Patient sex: M
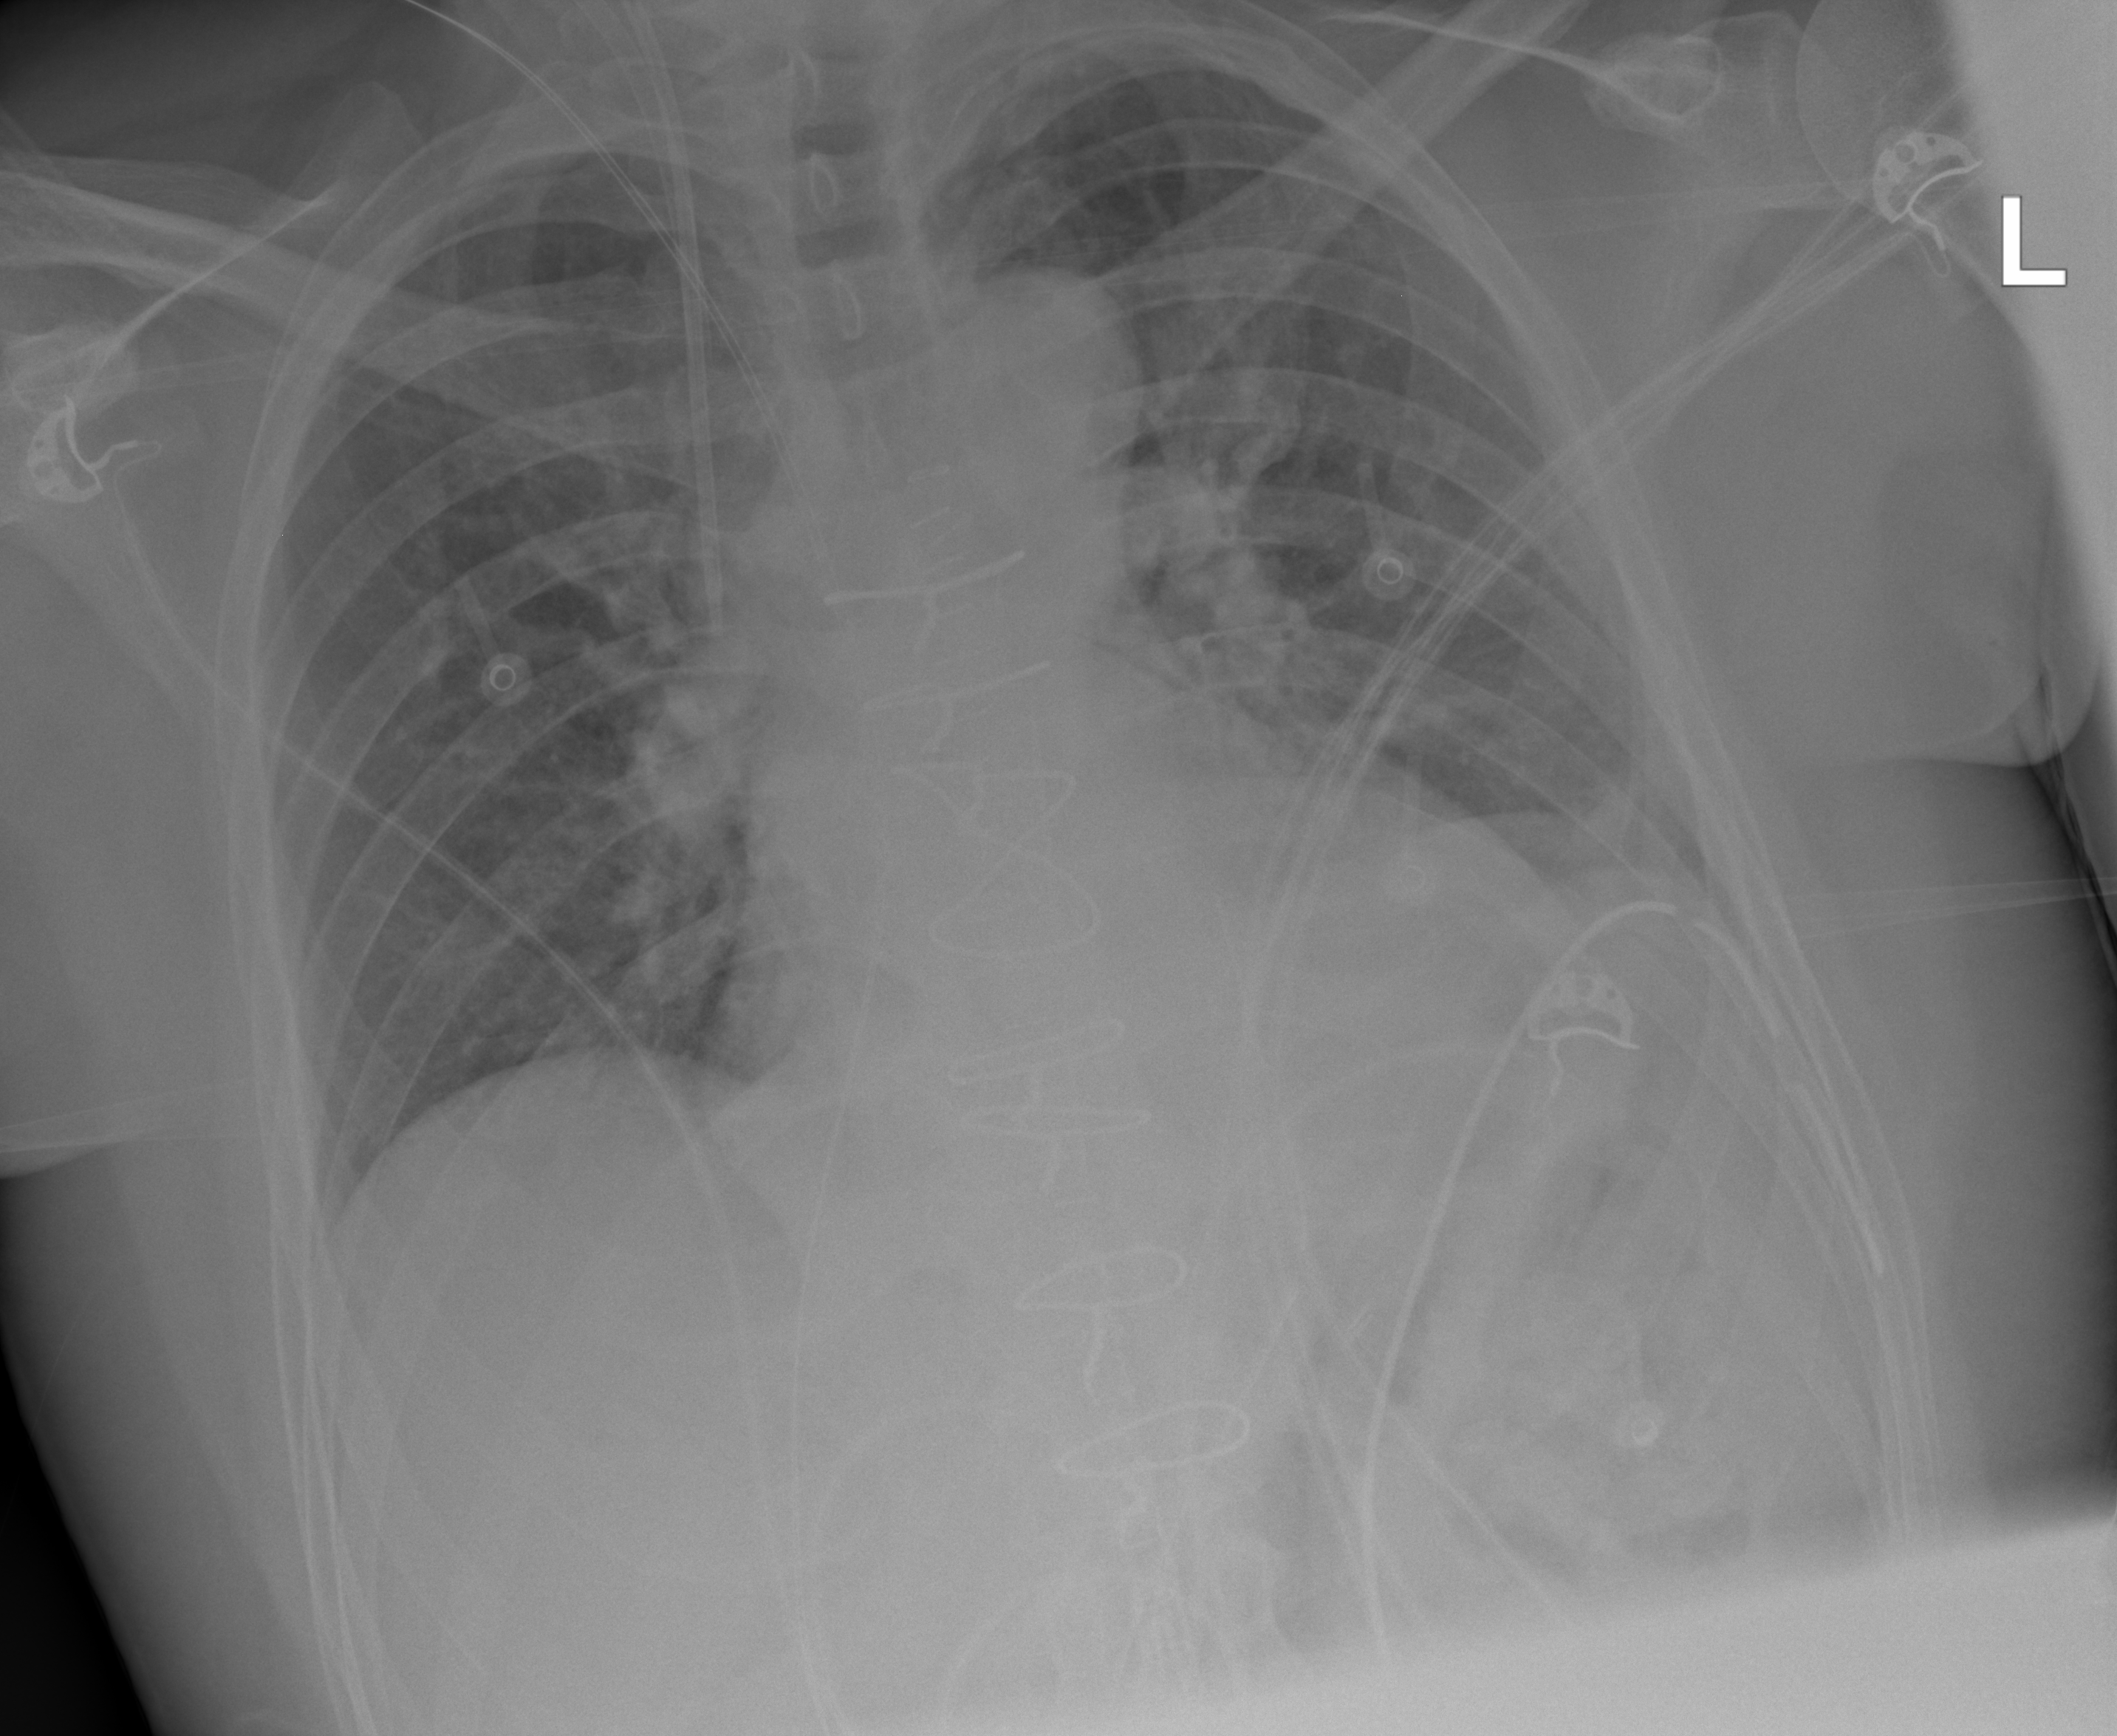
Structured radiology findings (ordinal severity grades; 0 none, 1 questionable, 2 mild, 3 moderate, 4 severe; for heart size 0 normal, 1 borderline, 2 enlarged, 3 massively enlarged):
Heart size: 1
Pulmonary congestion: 2
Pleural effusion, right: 0
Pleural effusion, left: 2
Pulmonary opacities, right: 1
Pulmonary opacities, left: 1
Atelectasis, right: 1
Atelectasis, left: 1